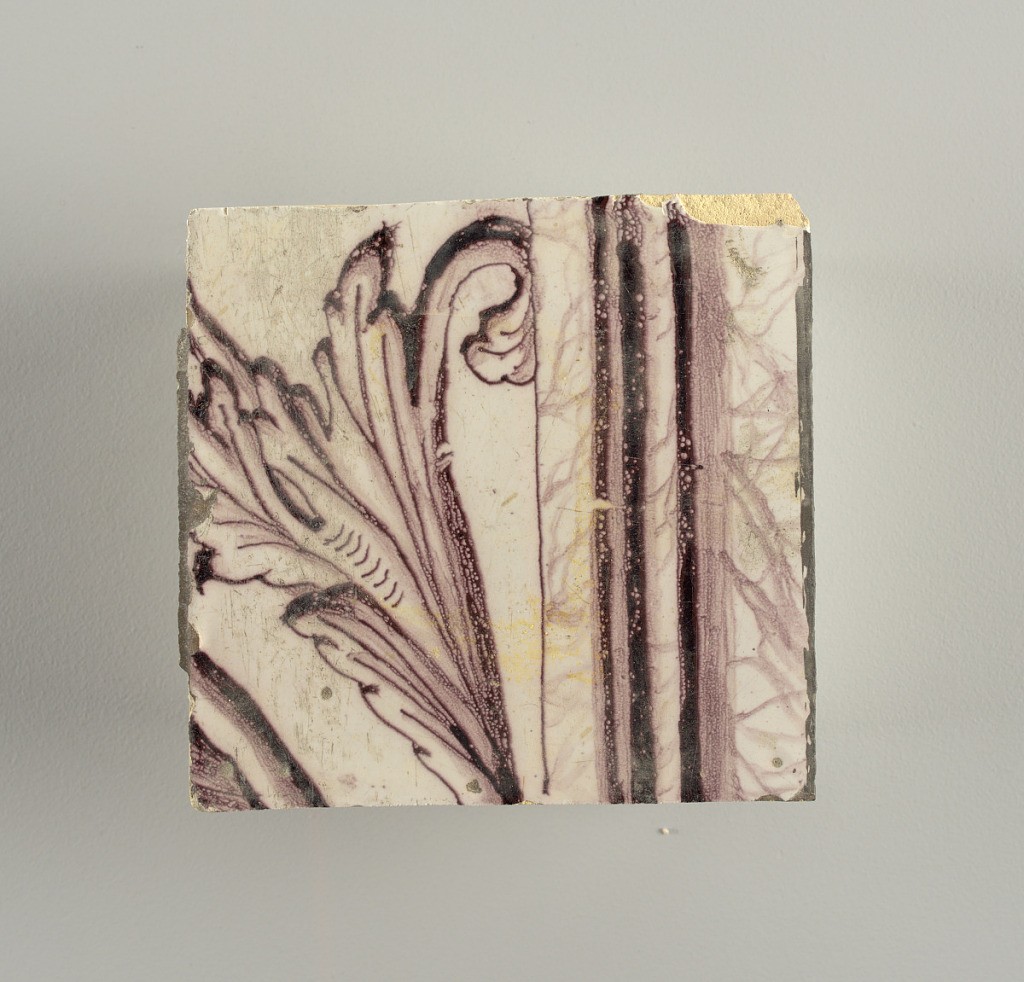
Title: Tile wall facing
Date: ca. 1725
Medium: Tin-glazed earthenware, underglaze
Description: Horizontal rectangle.  Thirty tiles wide and twenty-three tiles high with opening for fireplace eleven tiles wide and ten high.  Foliage arabesques disposed about three vertical axes from which are emphazised by urns at center and right, and at left by the figure of a standing woman carrying an infant on her arm and accompanied by two children.